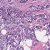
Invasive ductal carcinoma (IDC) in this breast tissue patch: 0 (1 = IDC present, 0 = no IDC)